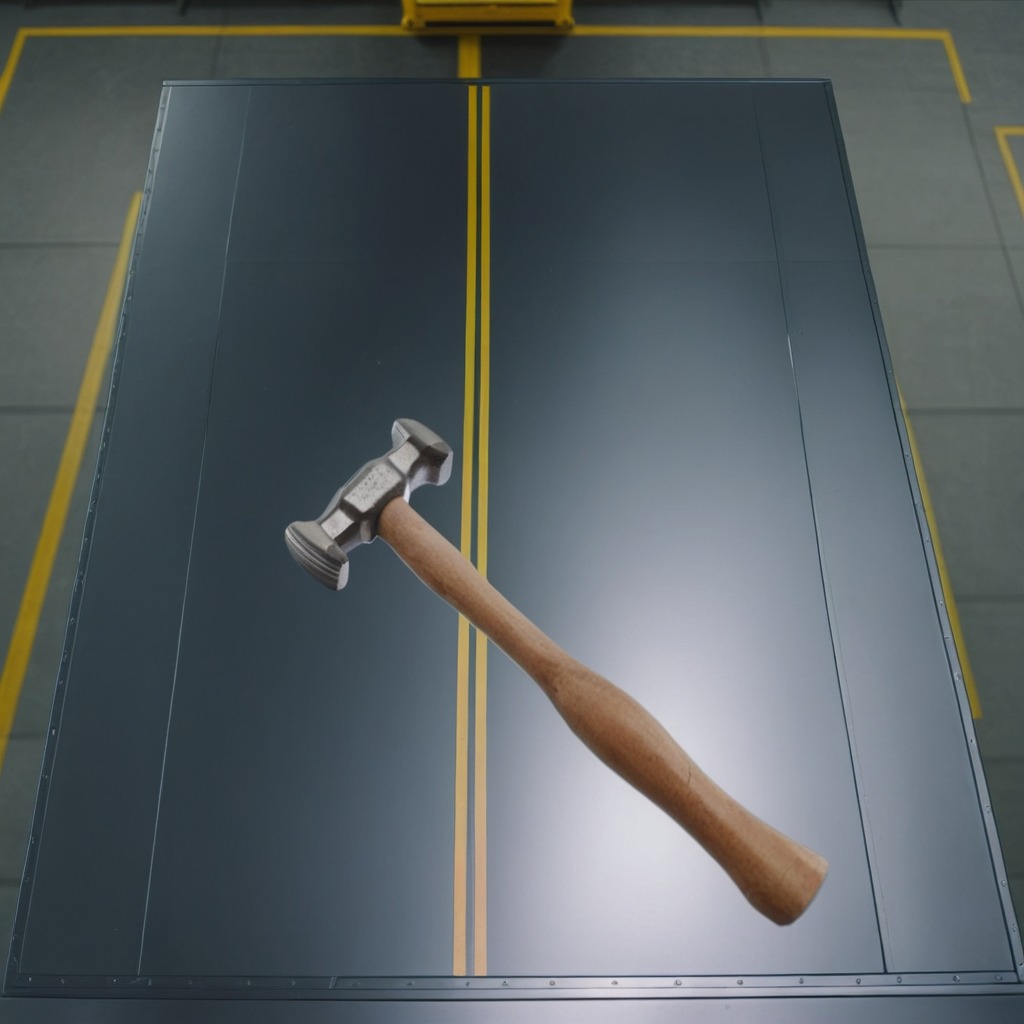
A hammer lying on a toolbox surface in an airplane hangar workshop 8K.